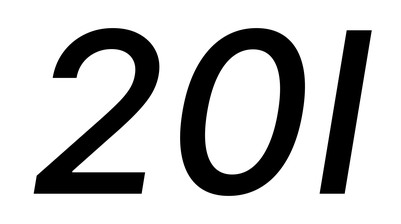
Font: Inter-Italic_Medium_Italic